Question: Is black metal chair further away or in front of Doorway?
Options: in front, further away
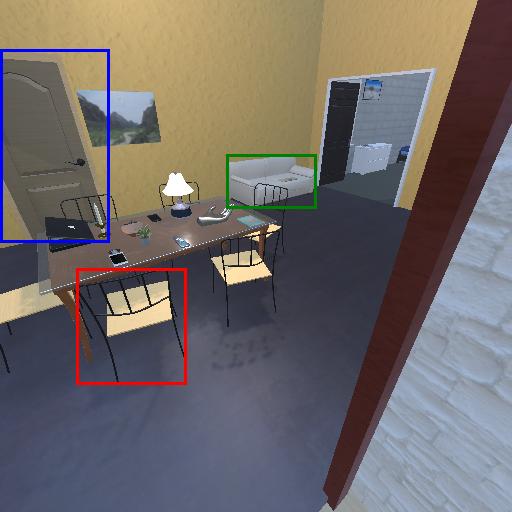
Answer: in front